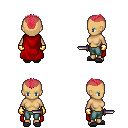
a pixel art fantasy rpg character, female body template, human, tanned skin, red cape, teal pants, ruby red short mohawk hairstyle, gold gloves, gray slippers, dagger, four views (front, back, left, right), 2x2 character sprite sheet, small pixel art, hard edges, no anti-aliasing